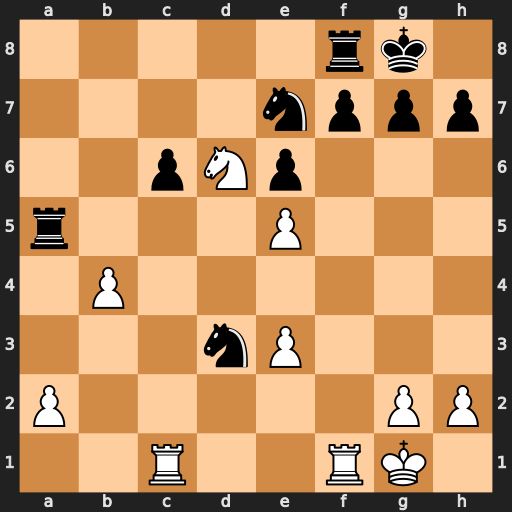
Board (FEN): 5rk1/4nppp/2pNp3/r3P3/1P6/3nP3/P5PP/2R2RK1
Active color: w
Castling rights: -
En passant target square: -
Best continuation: bxa5 Nxc1 Rxc1